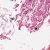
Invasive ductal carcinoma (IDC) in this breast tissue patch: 0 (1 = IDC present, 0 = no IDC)